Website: walmart
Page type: customer-info-address
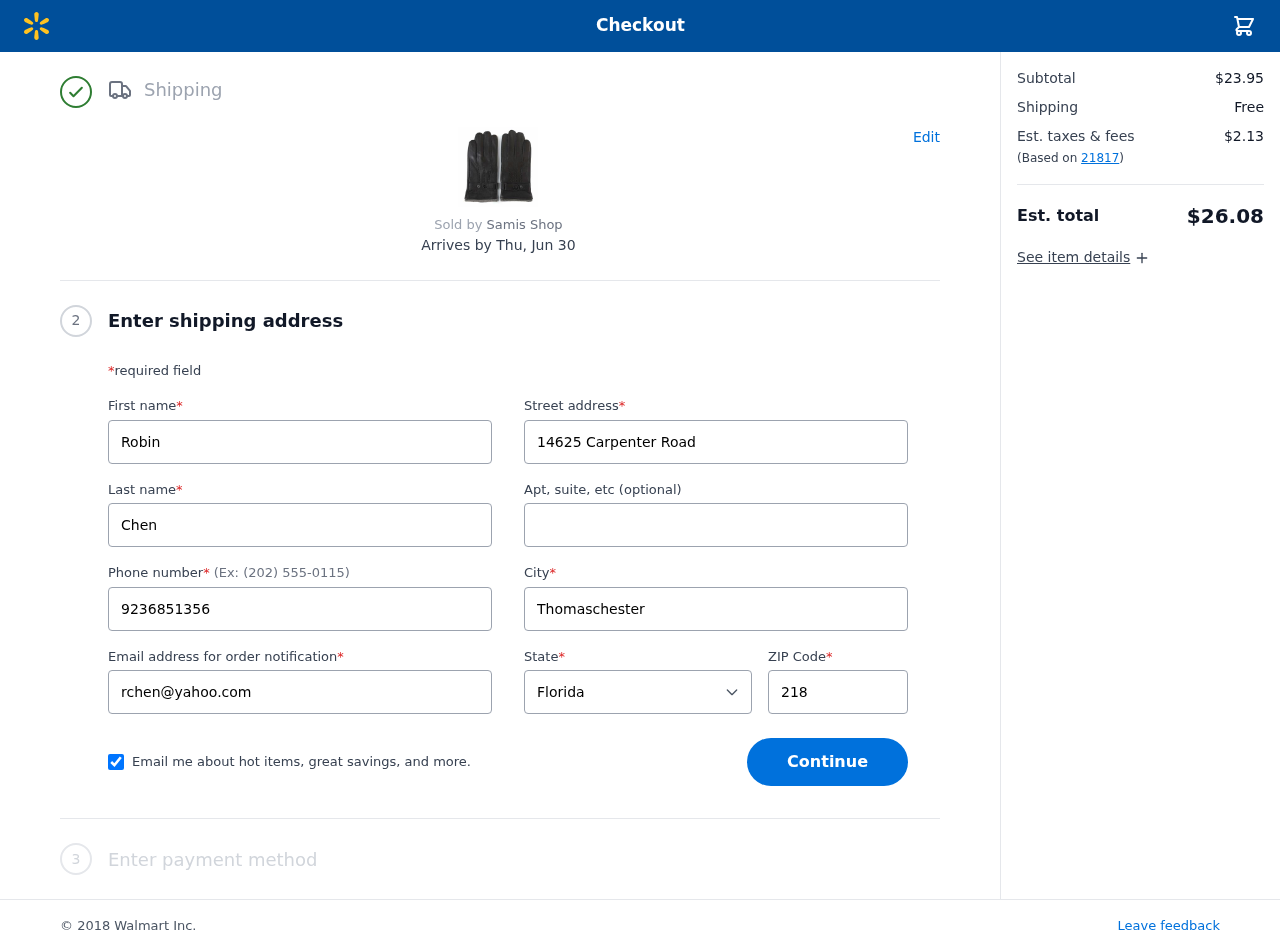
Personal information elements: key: PII_CITY
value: Thomaschester
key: PII_EMAIL
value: rchen@yahoo.com
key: PII_FIRSTNAME
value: Robin
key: PII_LASTNAME
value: Chen
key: PII_PHONE
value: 9236851356
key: PII_POSTCODE
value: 21817
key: PII_STATE
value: Florida
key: PII_STREET
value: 14625 Carpenter Road
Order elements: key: ORDER_DELIVERY_DATE
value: Thu, Jun 30
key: ORDER_SUBTOTAL
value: $23.95
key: ORDER_SHIPPING_COST
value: Free
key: ORDER_TAX
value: $2.13
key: ORDER_TOTAL
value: $26.08